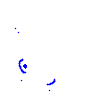
Particle: kaon